Field crop: maize
Growth stage: 2
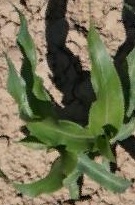
Species: maize